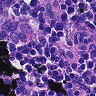
Metastatic tissue present: yes